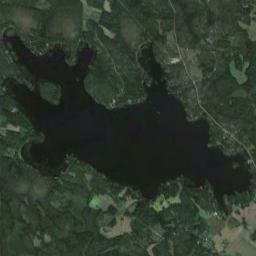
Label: lake